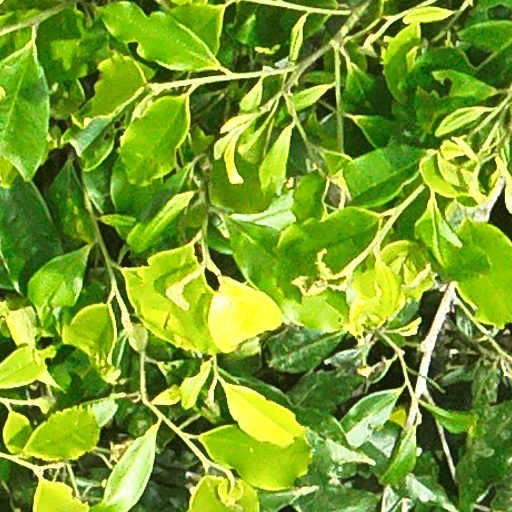
Species: Guatteria lucens
GBIF accepted scientific name: Guatteria lucens
Crown area (m\u00b2): 77.958